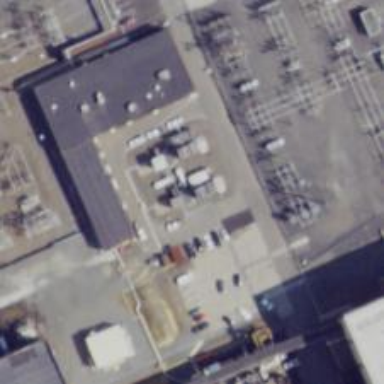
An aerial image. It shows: Gas turbine power generator.